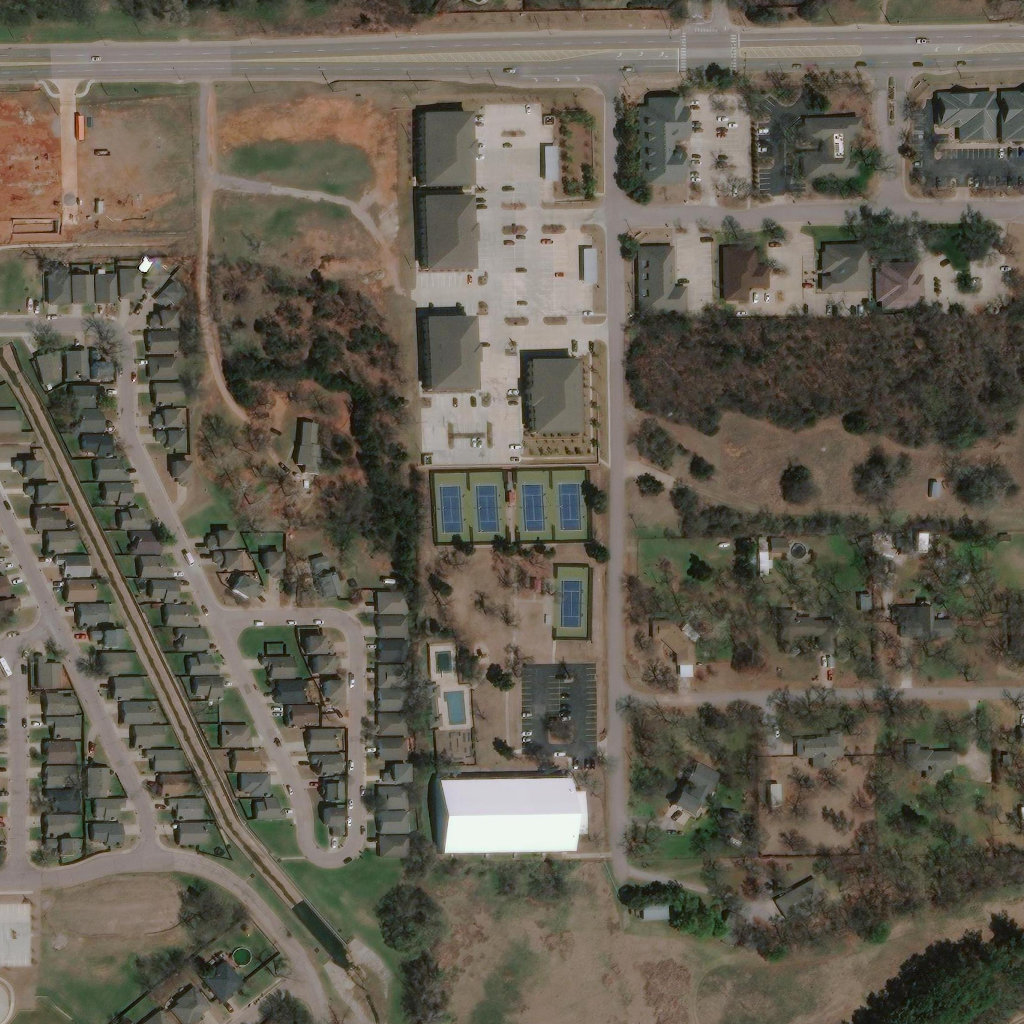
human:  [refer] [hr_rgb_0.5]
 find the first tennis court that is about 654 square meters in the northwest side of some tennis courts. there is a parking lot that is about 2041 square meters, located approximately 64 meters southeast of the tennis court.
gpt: <box>[[42, 46, 45, 53, 0]]</box>

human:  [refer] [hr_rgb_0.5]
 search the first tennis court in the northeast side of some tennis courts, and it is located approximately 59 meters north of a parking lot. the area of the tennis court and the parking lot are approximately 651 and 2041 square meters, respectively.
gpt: <box>[[54, 46, 57, 53, 0]]</box>